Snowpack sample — Buffalo Mountain, Silverthorne, Colorado, USA (1/25/25, 10:11 AM MST)
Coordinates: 39.6222, -106.1139
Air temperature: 22 °F
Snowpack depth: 110 cm
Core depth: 10 cm
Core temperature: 46.4 °F
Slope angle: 12°, slope face: 102°
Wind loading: high
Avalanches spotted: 0
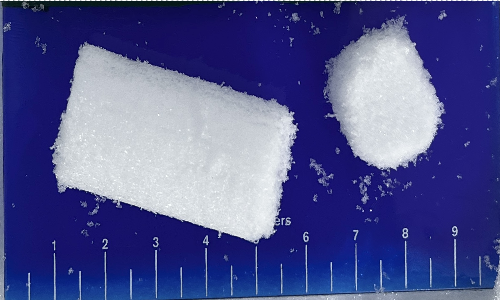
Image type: core
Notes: No avalanches nearby, collected on the outskirts of a fire break 15 meters from the treeline, on way to Buffalo and Red Mountain